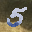
Label: 5